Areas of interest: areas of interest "Shopping Mall"
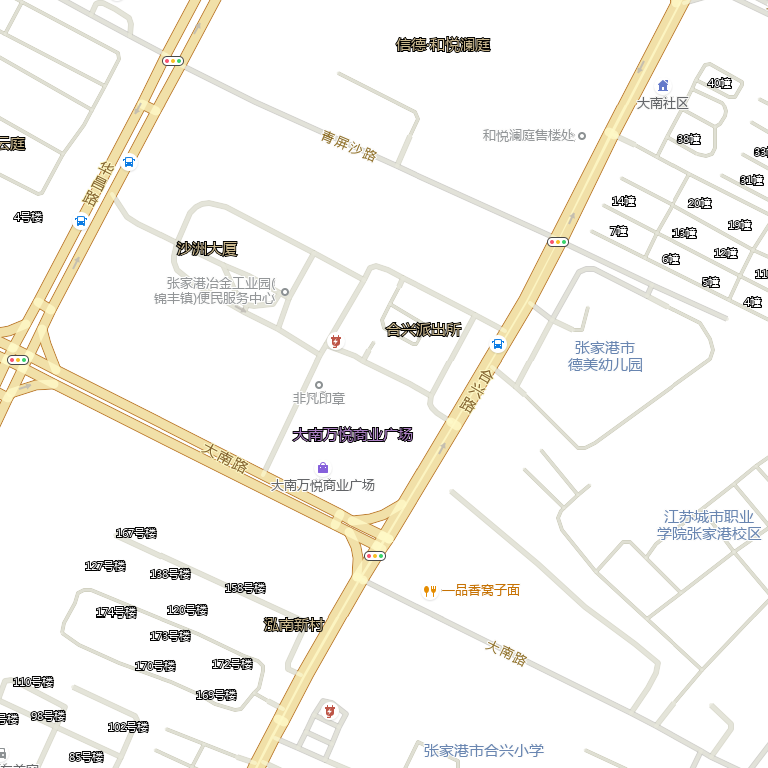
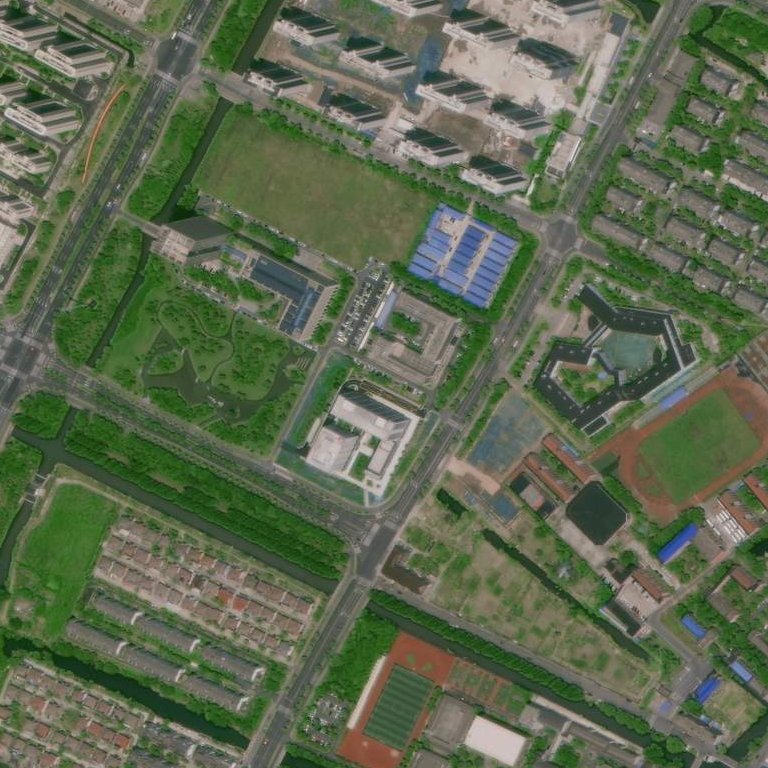